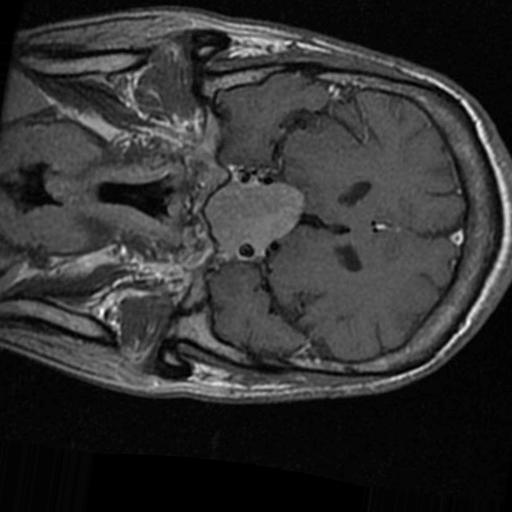
Label: brain_tumor